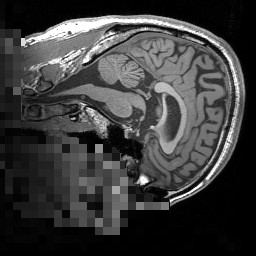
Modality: T1w
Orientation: sagittal
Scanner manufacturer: siemens
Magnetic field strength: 3 T
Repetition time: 1.5 s
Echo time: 0.00291 s